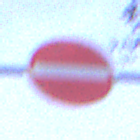
Verkehrszeichen: VerbotDerEinfahrt
Umgebung: Outdoor, Suburban
Tageszeit: SunriseSunset
Wetter: PartlyCloudy
Licht: Natural
Jahreszeit: NotSpecified
Kontrast: LowContrast